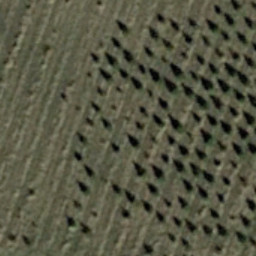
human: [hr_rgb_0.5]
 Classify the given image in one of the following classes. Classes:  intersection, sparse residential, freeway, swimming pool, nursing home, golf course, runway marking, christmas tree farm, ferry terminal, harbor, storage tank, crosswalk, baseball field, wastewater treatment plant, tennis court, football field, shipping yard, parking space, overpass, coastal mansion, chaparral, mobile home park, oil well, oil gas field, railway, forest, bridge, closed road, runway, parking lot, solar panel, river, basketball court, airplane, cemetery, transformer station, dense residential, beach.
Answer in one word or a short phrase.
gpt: christmas tree farm